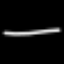
Label: line